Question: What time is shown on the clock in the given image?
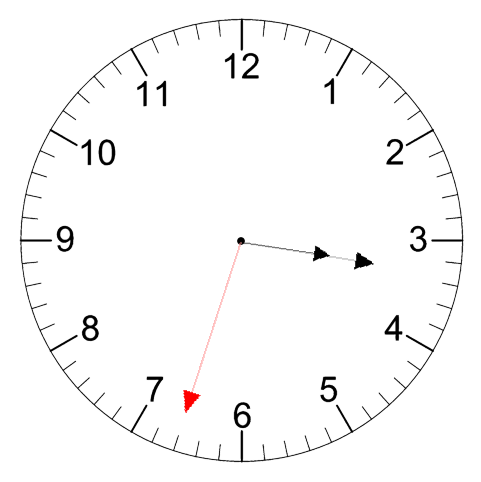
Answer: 03:16:33